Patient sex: M
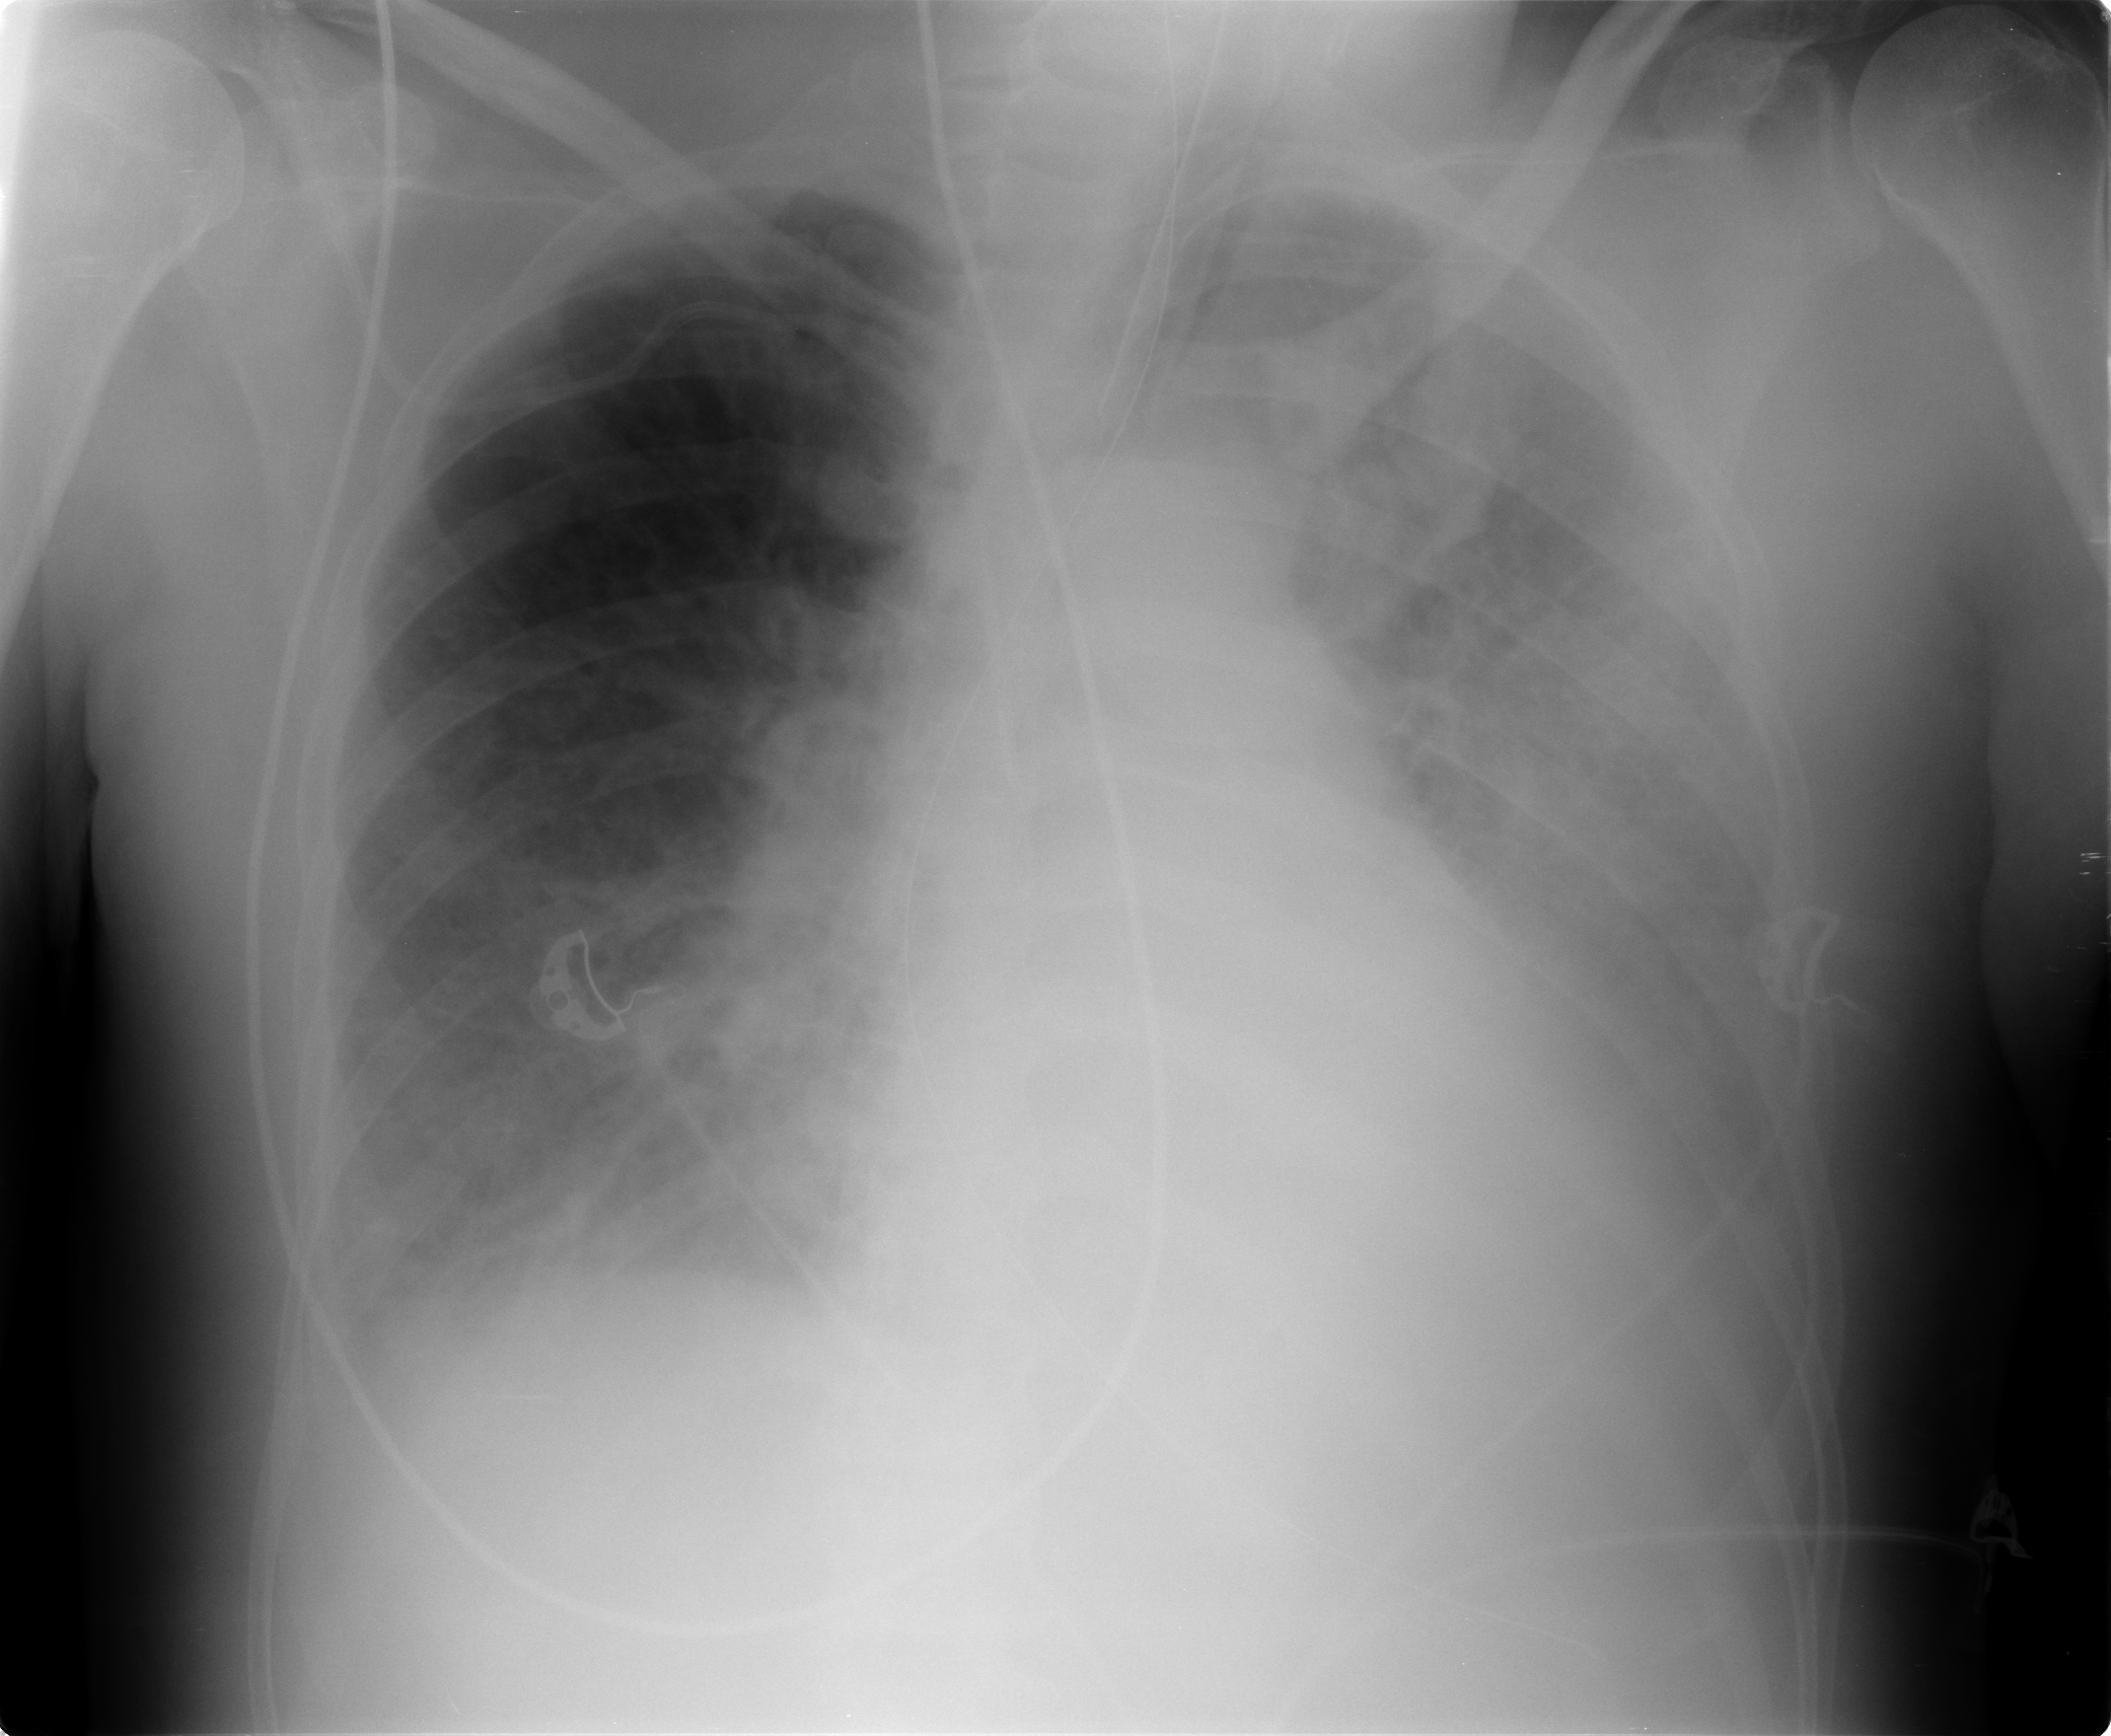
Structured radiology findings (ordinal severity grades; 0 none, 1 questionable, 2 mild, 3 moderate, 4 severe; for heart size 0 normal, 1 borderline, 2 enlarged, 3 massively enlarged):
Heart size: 2
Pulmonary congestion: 2
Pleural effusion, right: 2
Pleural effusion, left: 4
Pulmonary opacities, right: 3
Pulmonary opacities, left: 0
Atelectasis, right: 2
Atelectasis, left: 2